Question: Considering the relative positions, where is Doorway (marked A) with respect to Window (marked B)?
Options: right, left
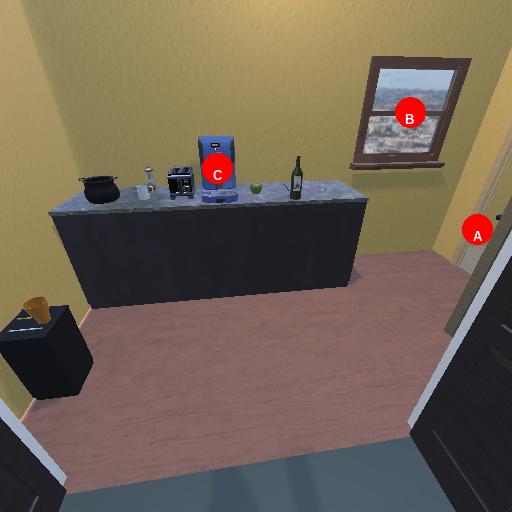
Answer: right